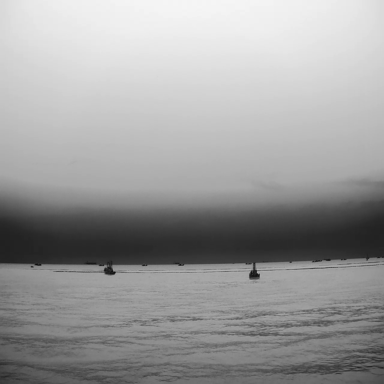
There are 13 bulk_carriers in the infrared image.